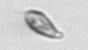
Label: Cryptophyta